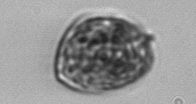
Label: Prorocentrum